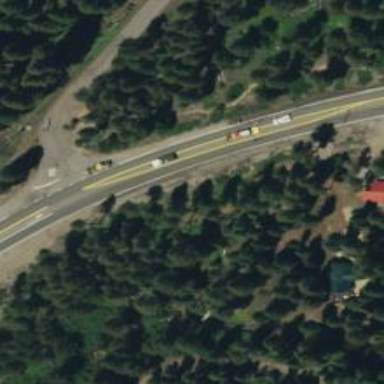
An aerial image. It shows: Asphalt road classified as trunk highway.